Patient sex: M
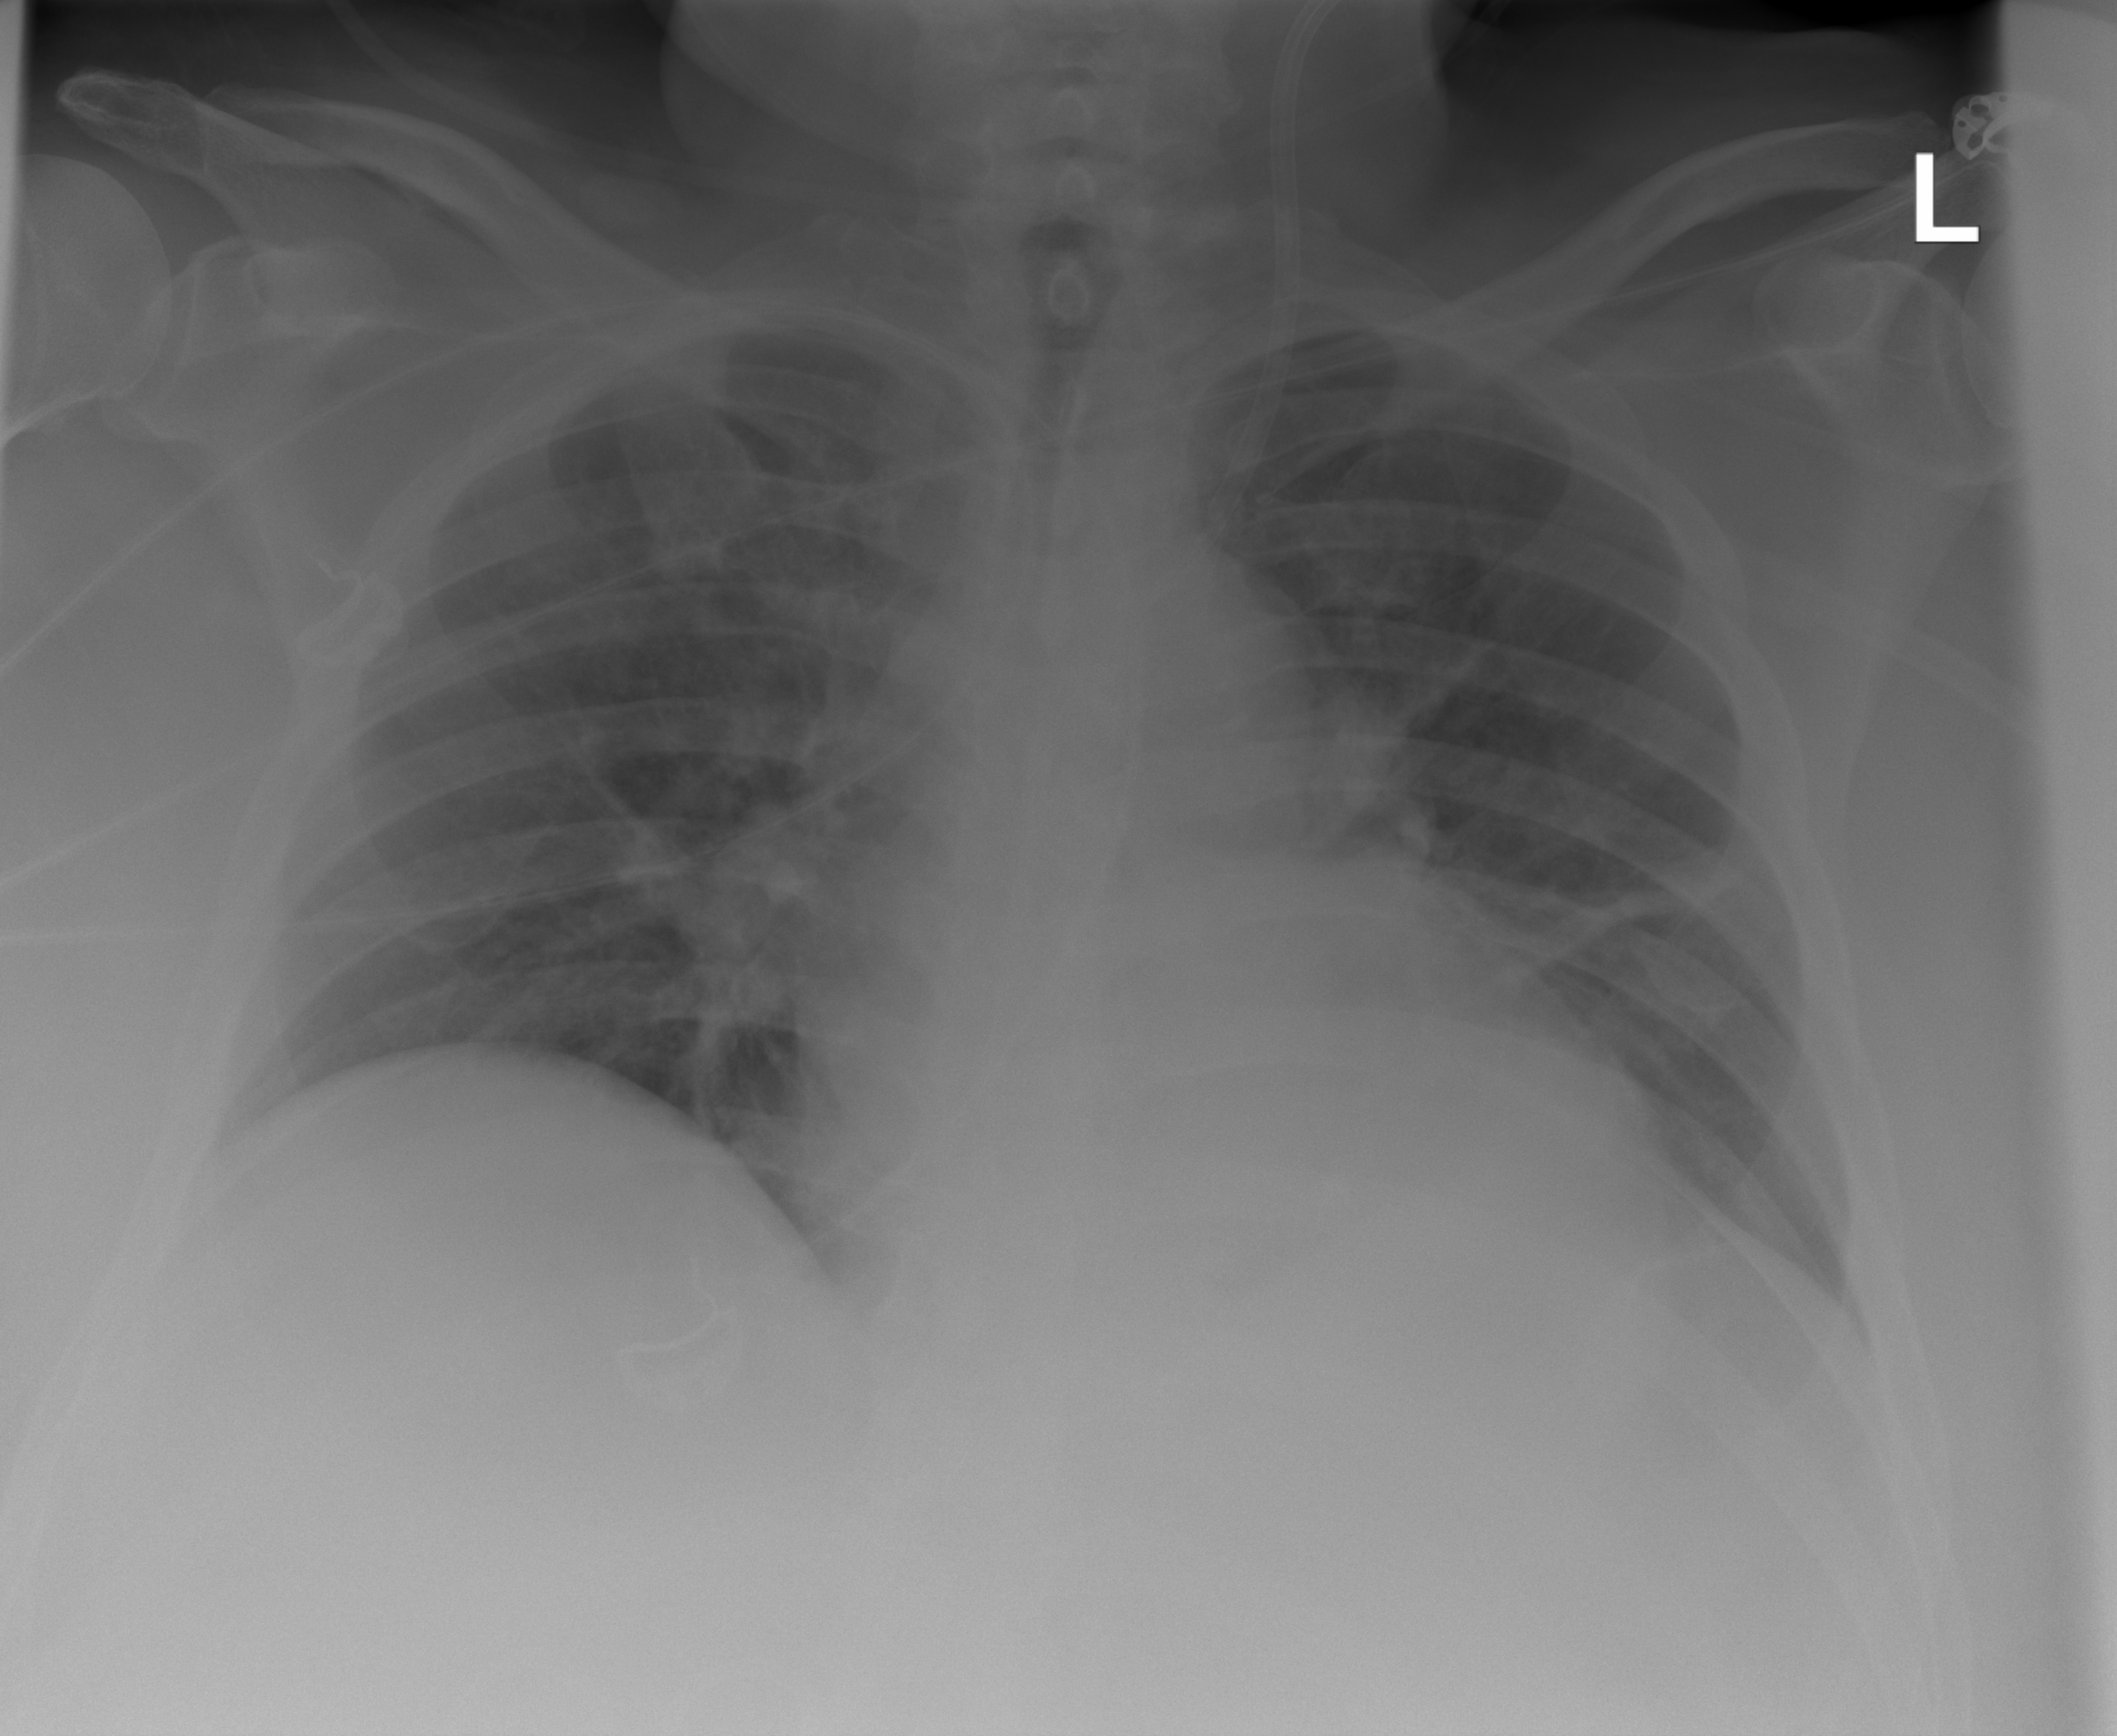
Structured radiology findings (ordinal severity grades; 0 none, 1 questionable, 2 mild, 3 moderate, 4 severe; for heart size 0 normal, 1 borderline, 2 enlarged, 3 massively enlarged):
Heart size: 2
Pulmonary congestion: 2
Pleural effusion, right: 0
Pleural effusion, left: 0
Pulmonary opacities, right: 2
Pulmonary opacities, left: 0
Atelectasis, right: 2
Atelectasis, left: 0